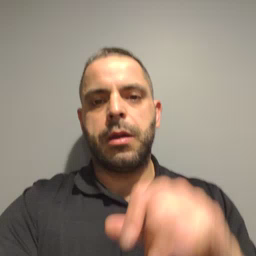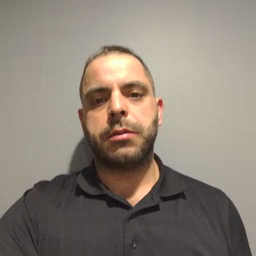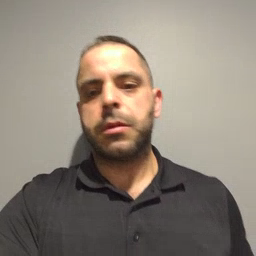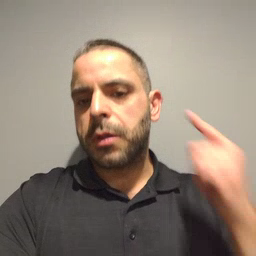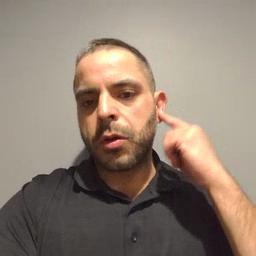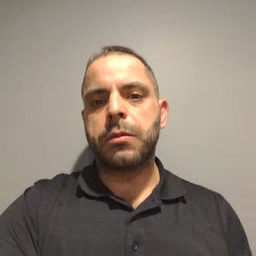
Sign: ear